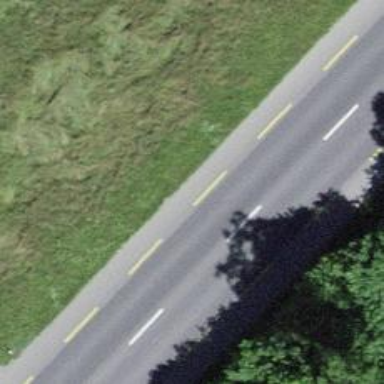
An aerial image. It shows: Secondary road with designated cycle lane.